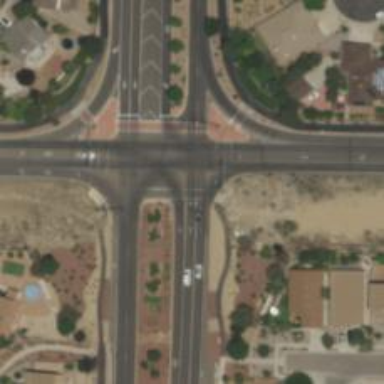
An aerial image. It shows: Marked road crossing.